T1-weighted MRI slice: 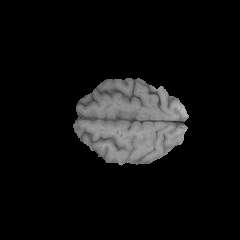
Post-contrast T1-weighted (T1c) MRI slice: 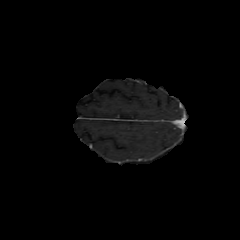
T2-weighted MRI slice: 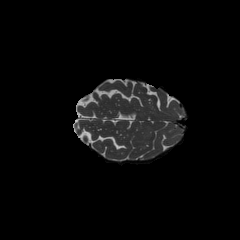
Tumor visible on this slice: no